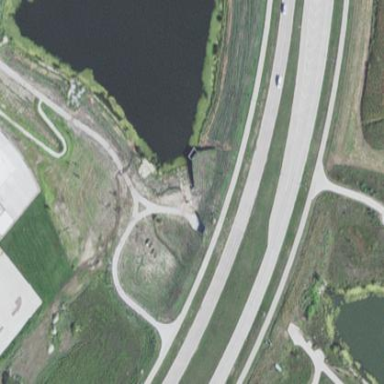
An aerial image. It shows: Culvert tunnel.